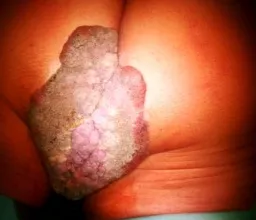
A) Preoperative aspect of the lesion (16 x 12 cm).
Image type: medical_photograph (other_medical_photograph)